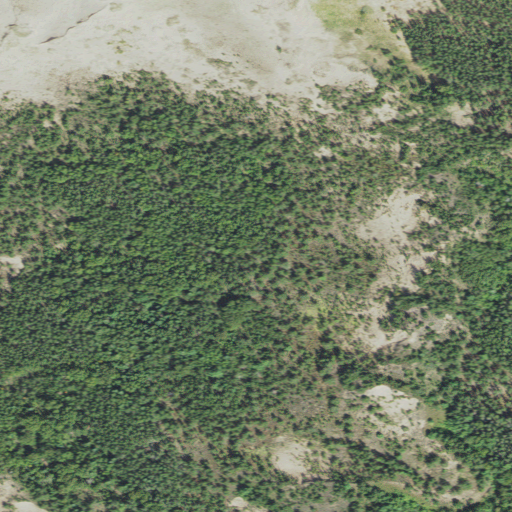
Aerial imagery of mountain in Michigan named Grand Sable Dunes containing barren land, evergreen forest, and grassland